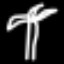
Label: palm tree